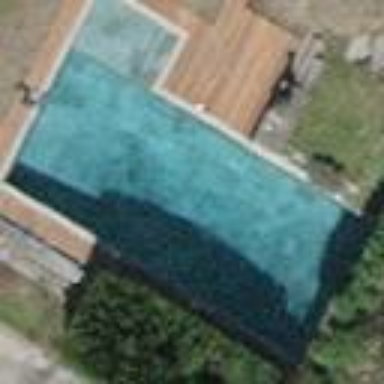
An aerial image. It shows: Swimming pool located in leisure land.